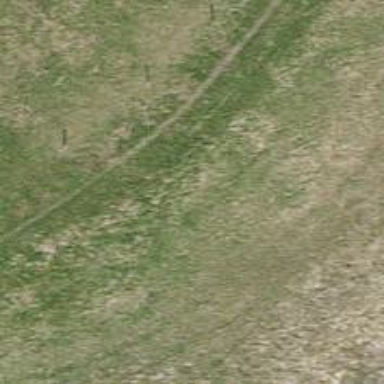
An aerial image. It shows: Unpaved track with grade5 tracktype.